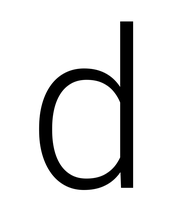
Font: Roboto_Light